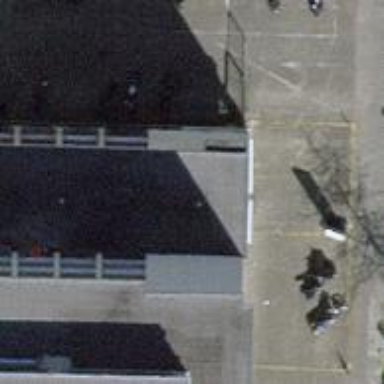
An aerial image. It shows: Car shop.